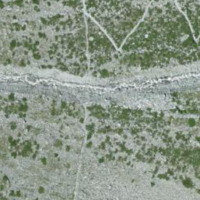
EUNIS habitat code: 31
Species observed at this site:
Salix hastata